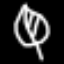
Label: leaf